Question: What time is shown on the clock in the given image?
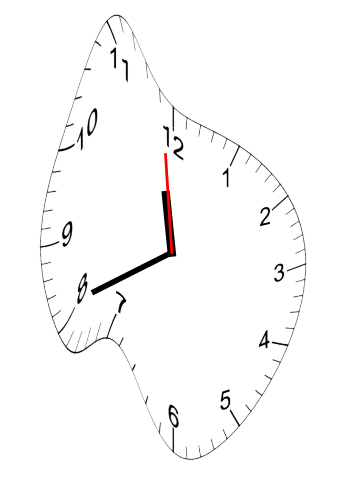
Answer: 11:40:59